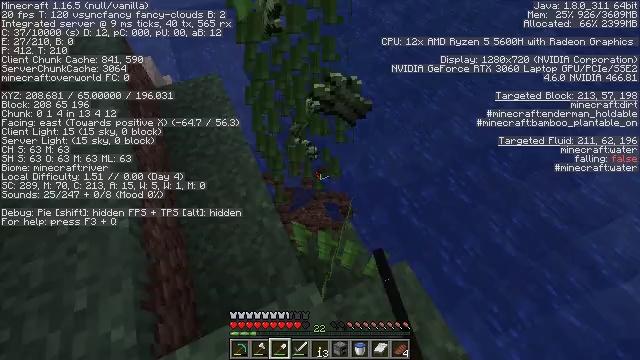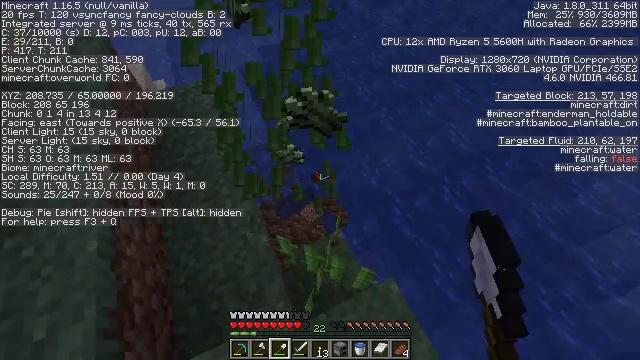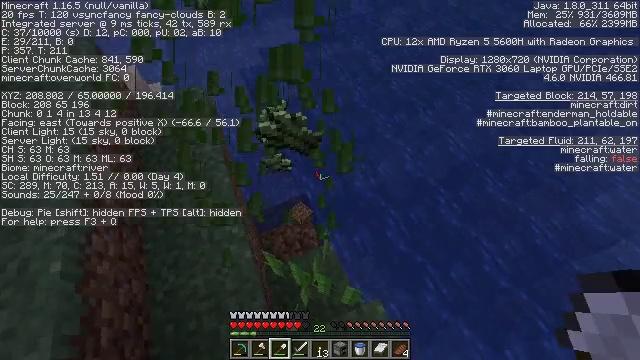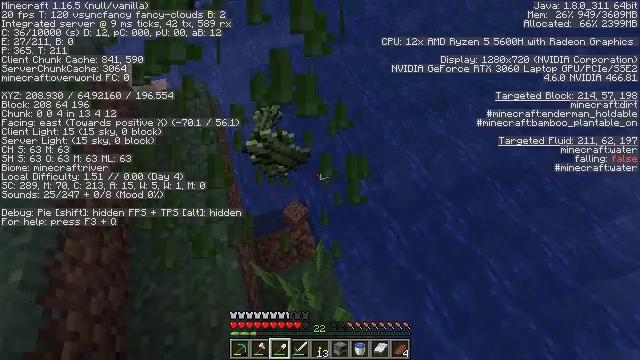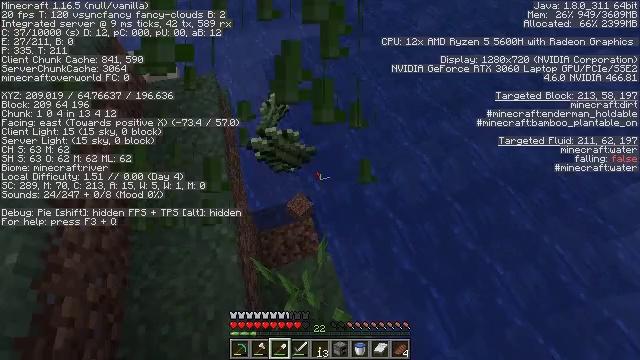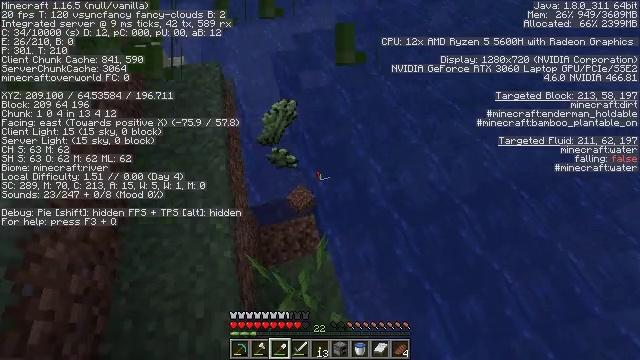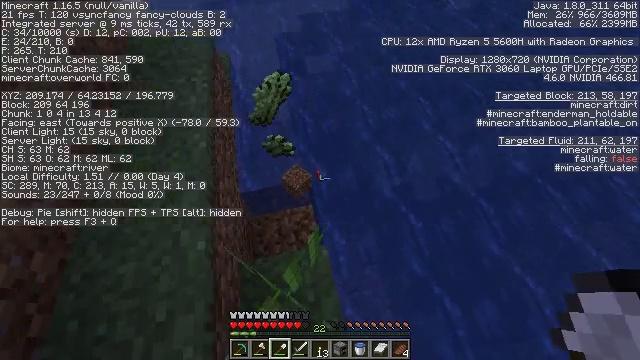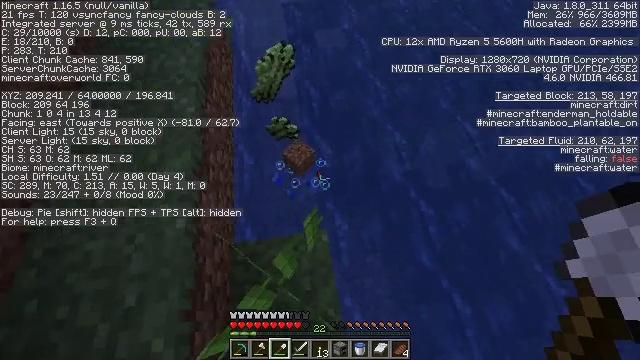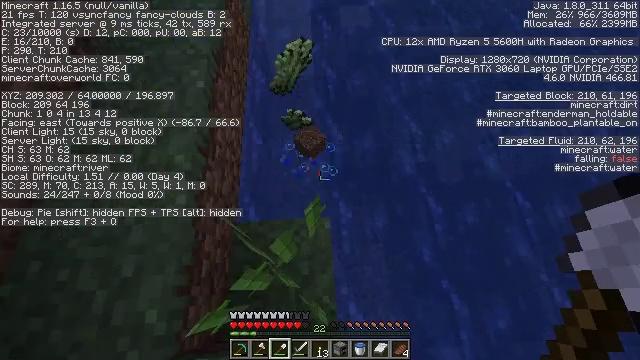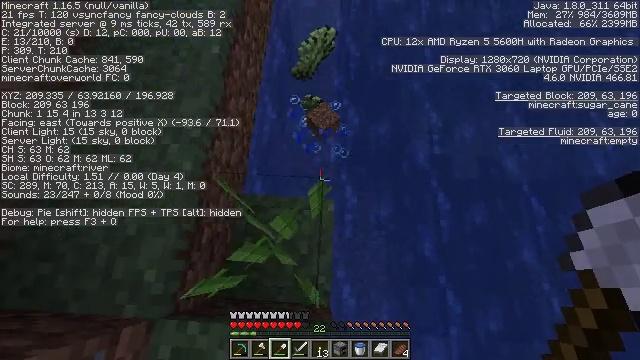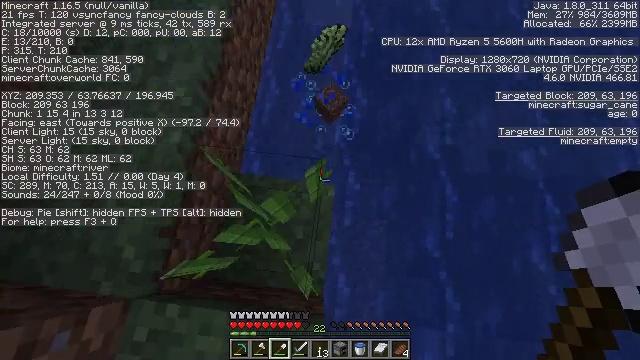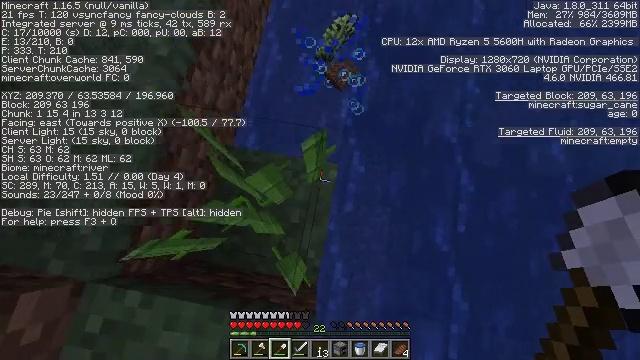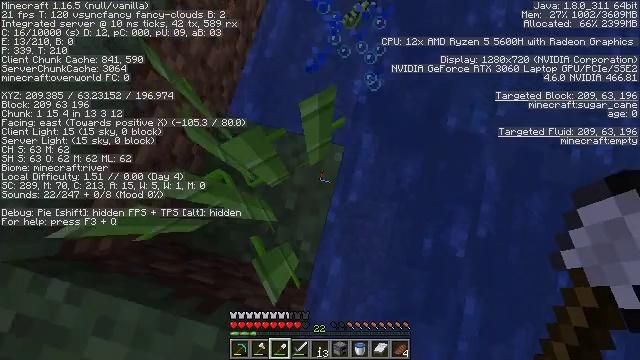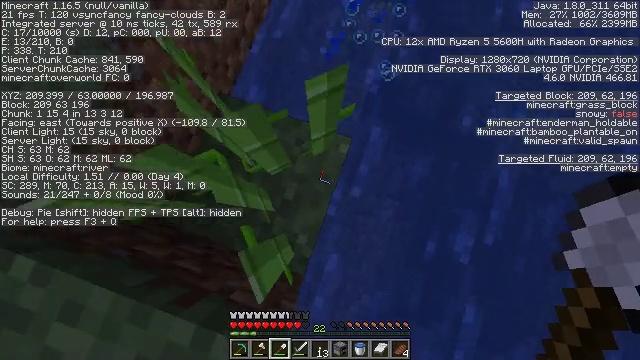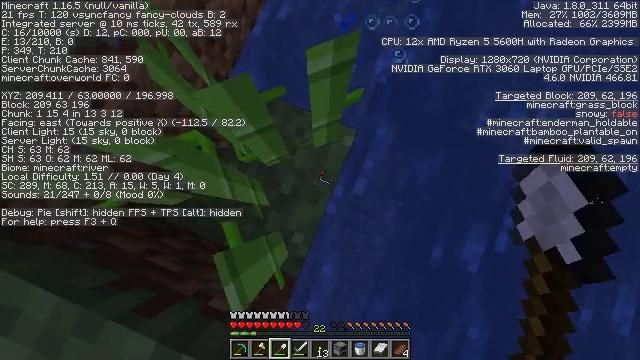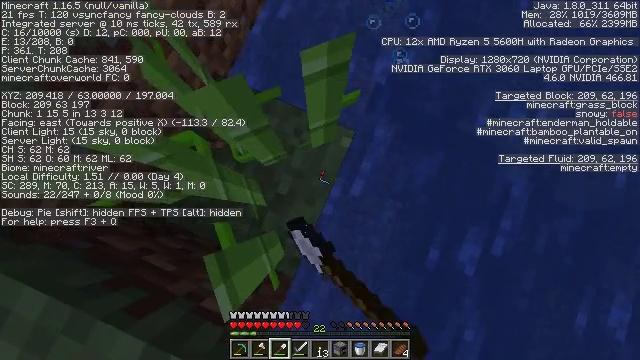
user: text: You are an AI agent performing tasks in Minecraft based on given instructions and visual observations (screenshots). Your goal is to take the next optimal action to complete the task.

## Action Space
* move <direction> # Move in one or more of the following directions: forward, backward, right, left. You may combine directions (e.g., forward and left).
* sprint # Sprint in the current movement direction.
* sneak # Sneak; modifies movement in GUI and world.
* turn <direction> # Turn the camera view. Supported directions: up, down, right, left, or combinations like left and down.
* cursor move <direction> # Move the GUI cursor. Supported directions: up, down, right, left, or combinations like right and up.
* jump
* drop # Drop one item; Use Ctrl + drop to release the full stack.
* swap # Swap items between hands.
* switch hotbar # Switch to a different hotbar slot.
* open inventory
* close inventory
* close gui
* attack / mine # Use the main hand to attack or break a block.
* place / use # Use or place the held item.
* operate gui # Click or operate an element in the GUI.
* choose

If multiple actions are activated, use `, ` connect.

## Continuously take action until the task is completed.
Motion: motion action
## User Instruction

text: Harvest sugar cane from the plant.
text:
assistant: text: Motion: move forward and move right, attack / mine
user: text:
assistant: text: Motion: move forward and move right, turn left
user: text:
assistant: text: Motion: move forward, turn left
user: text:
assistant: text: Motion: move forward, turn left
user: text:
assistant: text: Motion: turn left
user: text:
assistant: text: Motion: turn left and down
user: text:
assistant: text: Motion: turn left and down
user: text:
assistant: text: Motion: turn left and down
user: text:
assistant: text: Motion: turn left and down
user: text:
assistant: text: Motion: turn left and down
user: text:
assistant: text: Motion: turn left and down
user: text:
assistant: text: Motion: turn left and down
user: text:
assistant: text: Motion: turn left and down, attack / mine
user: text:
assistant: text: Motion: turn left, attack / mine
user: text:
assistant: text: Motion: attack / mine
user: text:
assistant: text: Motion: attack / mine
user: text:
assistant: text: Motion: turn left, attack / mine
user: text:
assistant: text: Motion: turn left and up, attack / mine
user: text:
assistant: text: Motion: turn left and up, attack / mine
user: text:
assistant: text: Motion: turn left and up
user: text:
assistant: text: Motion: turn left and up
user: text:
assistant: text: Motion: turn left and up
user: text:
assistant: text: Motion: move forward, turn left and up
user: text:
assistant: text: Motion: no_op